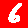
Digit: 6